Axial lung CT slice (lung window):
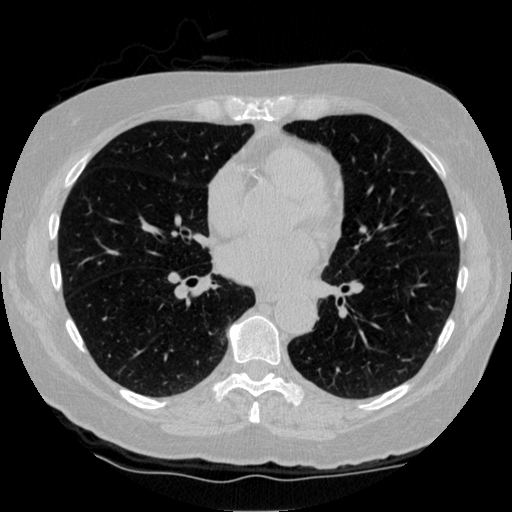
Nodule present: no